Question: I have created Custom Dialog for my application.
While i run that application in normal Samsung Galary Ace then it shows proper in that device but while i am going to run that app in Motorola Atrix then the Custom Dialog Box not seen proper with the border. . .
Please see the Image of Motorola Atrix Emulator with my Custom Dialog in it.

Should i have to remove the border of the custom dialog or what else i have to do to see only my custom dialog in any device ?
If i have to remove the border from the custom dialog then let me know how ??
Thanks.
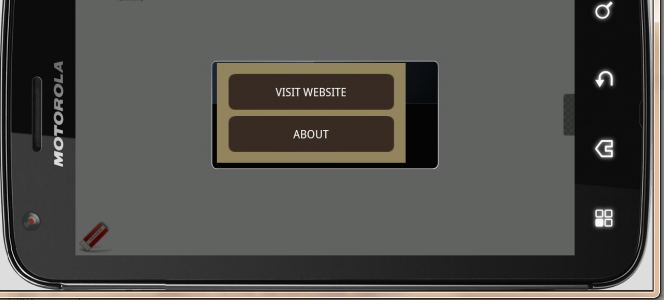
Answer: I know this has been answered but here is how I did it...
I saw this on all my Motorola phones X2, Razr...Seems to definitely be a bug in the styles for Motorola.
I fixed it by creating my own style and copying panel_background from my ndroid-sdk\platformsndroid-10\data
es\drawable-hdpi and placing it in my drawable. Eclipse wouldn't compile if I referenced it using @android:drawable/panel_background.
styles.xml
'''
<style name="Theme.CustomDialog" parent="@android:style/Theme.Dialog">
<item name="android:windowBackground">@drawable/panel_background</item>
<item name="android:windowIsFloating">true</item>
<item name="android:windowContentOverlay">@null</item>
<item name="android:windowAnimationStyle">@android:style/Animation.Dialog</item>
<item name="android:windowSoftInputMode">stateUnspecified|adjustPan</item>
</style>
'''
Then just call the dialog with the Theme parameter added
'''
Dialog dialog = new Dialog(this, R.style.Theme_CustomDialog);
'''
There fixed Motorola issues!